Interaction volume radius: 5 \u00c5
Interaction volume height: 10 \u00c5
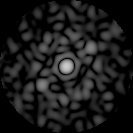
Disorder parameter: 0.8422